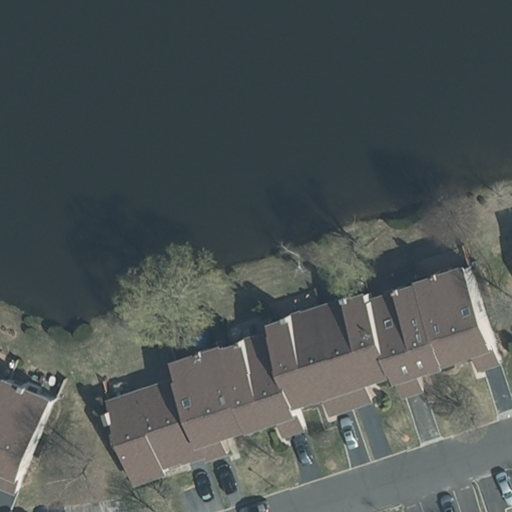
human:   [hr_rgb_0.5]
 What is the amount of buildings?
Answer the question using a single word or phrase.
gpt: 2

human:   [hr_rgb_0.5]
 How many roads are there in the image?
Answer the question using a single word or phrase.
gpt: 1

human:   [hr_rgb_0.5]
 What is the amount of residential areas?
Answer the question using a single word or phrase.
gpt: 1

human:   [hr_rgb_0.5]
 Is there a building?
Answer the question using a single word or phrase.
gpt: yes

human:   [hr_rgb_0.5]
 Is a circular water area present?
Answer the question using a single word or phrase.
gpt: no

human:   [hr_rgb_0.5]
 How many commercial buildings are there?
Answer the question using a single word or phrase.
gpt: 0

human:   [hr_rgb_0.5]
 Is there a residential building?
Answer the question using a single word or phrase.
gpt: yes

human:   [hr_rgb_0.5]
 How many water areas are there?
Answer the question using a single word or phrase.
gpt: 1

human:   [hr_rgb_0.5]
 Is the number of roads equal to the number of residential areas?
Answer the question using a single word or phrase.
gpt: yes

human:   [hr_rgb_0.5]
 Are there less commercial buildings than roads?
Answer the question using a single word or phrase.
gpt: yes

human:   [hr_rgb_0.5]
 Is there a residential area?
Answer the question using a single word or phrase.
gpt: yes

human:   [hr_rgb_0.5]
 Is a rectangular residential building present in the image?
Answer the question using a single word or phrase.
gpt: no

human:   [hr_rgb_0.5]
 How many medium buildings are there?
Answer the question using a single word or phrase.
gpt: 0

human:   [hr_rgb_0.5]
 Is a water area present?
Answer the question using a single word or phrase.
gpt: yes

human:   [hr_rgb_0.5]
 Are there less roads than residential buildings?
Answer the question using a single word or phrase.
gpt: yes

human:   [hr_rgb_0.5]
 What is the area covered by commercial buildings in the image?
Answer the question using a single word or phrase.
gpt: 0m2

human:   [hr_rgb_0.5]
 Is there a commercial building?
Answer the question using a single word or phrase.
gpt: no

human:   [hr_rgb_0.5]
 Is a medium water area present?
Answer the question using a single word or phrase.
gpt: no

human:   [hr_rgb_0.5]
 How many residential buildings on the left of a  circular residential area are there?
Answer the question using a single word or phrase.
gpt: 0

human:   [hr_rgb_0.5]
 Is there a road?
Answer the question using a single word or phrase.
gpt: yes

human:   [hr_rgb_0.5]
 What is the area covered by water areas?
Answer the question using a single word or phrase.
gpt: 4946m2

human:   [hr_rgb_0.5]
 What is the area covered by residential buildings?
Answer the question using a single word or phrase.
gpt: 2901m2

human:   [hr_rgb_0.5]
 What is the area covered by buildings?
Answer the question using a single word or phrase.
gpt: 2901m2

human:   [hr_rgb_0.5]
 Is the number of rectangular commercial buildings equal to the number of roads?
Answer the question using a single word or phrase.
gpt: no

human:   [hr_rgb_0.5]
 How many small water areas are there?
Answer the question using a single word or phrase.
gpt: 0

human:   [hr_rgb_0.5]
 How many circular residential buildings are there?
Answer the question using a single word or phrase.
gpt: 0

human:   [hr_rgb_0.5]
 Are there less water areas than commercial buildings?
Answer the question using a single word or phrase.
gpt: no

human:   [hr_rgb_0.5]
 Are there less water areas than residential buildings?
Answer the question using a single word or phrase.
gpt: yes

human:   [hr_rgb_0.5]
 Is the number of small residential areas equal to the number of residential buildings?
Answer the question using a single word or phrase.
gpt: no

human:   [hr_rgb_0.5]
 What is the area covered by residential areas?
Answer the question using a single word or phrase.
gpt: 10632m2

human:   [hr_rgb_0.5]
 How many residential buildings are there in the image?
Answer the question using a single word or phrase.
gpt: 2

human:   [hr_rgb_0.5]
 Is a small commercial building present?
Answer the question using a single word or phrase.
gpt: no

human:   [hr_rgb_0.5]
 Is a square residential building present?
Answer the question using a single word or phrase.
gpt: no

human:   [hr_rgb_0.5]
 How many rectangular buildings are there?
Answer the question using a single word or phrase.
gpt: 0

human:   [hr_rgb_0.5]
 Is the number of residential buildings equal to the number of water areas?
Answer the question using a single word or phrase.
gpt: no

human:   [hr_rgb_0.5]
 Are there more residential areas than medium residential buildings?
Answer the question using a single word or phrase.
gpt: yes

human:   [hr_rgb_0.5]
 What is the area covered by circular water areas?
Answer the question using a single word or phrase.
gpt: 0m2

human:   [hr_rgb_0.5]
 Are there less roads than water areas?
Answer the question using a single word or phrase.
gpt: no

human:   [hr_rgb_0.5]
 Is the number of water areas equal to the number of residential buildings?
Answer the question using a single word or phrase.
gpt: no

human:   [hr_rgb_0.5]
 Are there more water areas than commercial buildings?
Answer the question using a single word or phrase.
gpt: yes

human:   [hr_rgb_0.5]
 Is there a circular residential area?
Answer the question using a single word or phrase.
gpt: no

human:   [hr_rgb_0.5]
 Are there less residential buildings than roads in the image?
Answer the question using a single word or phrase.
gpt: no

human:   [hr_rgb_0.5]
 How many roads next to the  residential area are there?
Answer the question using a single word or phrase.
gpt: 1

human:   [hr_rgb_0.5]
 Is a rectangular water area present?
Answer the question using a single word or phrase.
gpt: no

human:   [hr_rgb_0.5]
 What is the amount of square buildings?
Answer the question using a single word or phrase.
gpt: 0

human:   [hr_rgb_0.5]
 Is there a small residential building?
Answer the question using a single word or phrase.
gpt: no

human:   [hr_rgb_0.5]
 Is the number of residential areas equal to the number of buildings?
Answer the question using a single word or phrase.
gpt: no

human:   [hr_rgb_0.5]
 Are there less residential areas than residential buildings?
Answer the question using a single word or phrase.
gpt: yes

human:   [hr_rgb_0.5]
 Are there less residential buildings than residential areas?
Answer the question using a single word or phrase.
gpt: no

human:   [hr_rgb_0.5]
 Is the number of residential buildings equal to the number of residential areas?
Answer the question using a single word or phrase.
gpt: no

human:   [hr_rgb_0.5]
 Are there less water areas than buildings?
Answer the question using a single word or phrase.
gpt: yes

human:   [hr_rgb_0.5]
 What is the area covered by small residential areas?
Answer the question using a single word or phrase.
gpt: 0m2

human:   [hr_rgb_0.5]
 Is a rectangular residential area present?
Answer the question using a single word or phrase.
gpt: yes

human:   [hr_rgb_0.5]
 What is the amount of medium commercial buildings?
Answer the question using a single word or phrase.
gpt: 0

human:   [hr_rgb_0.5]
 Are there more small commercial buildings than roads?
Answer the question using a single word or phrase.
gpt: no

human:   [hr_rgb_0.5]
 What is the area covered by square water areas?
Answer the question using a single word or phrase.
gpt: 0m2

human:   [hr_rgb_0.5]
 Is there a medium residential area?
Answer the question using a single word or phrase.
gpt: no

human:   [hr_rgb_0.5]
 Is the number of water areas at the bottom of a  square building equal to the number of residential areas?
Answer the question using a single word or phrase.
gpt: no

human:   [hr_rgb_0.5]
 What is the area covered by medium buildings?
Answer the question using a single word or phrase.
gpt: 0m2

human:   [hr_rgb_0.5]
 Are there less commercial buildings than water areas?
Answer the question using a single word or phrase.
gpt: yes

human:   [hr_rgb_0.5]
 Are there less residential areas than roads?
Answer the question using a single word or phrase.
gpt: no

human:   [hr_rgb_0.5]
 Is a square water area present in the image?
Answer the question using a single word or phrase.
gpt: no

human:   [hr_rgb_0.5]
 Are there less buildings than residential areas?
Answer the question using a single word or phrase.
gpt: no

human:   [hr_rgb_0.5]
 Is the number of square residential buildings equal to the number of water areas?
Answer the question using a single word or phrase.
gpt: no